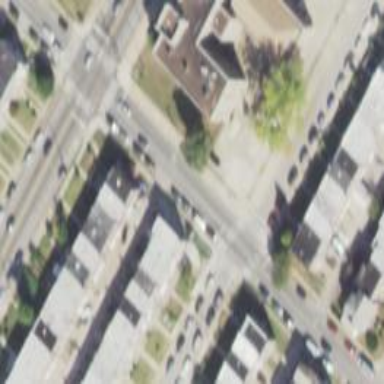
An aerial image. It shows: Alleyway designated as service road.